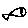
Label: fish